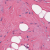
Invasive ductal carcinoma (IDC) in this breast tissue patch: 0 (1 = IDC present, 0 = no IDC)